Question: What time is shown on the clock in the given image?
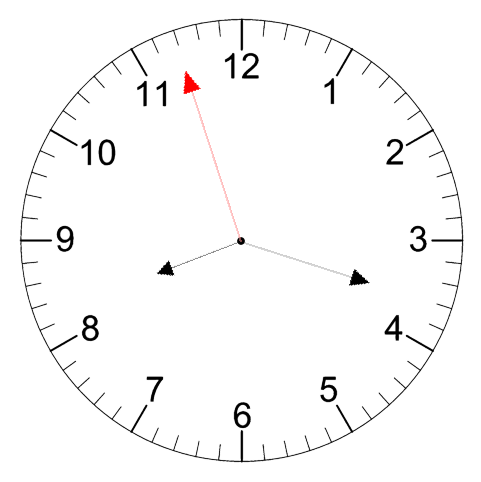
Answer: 08:17:57